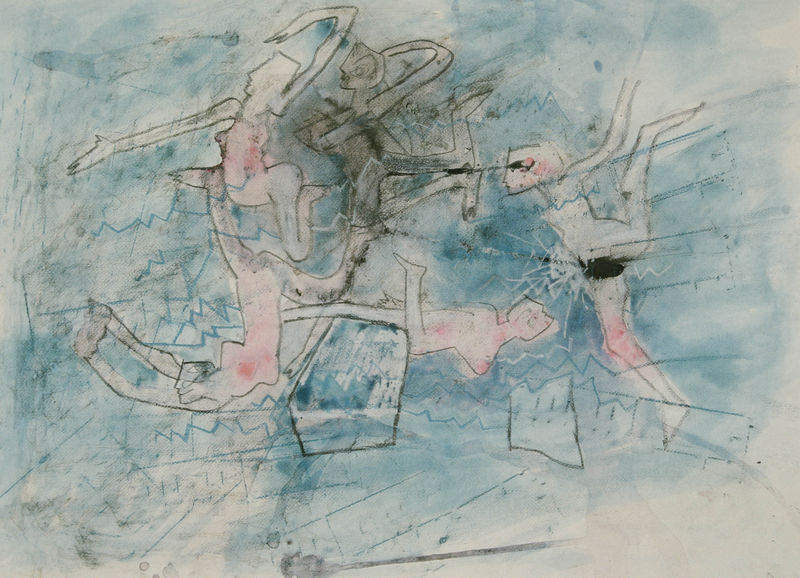
Titel: Des dames asperges, Edfou, Die Spargeldamen, Edfou
Künstler: Roberto Matta
Standort: Paris
Institution: Privatsammlung
Schlagwörter: blau, mann, wasser, aquarell, frauen, menschen, bewegung, finger, frau, grau, köpfe, männer, schwarz, weiss, zeichnung, tanz, gesichter, arme, hände, tanzen, tänzerinnen, rosa, fliegen, beine, umrisse, laufen, abstrakt, modern, linien, füsse, figuren, abstraktion, rechtecke, zacken, tänzer, schwimmer, tenz, zeaquarell